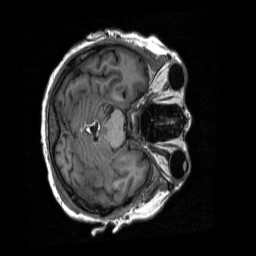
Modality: T1w
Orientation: axial
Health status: ill
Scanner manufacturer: siemens
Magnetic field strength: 3 T
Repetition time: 2.3 s
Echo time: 0.00298 s